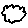
Label: cloud